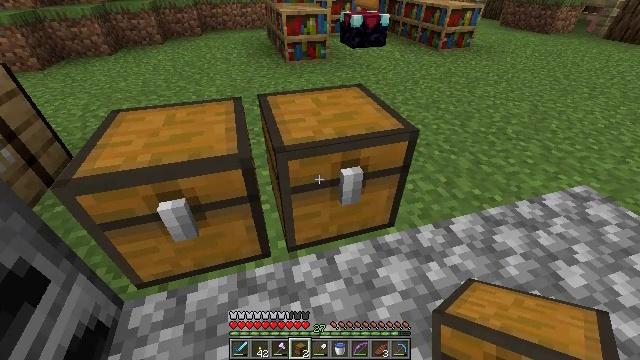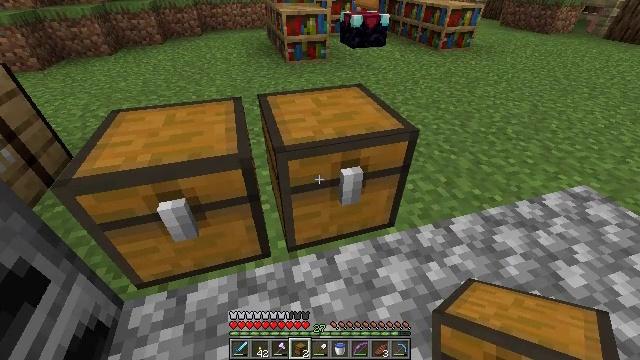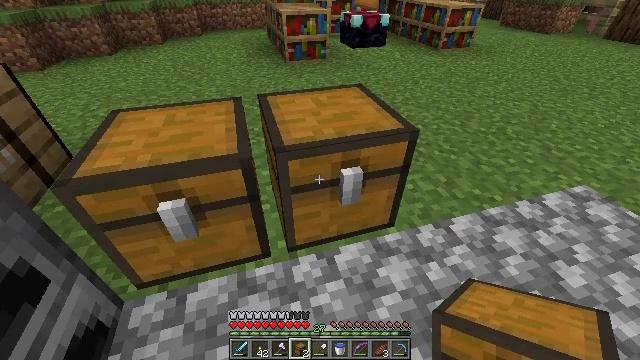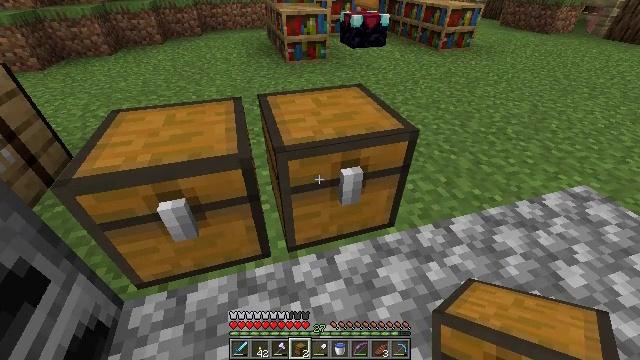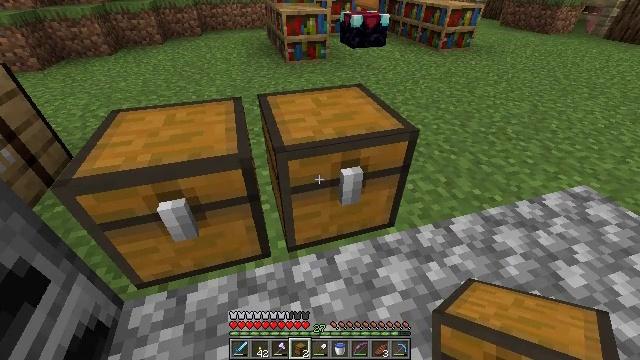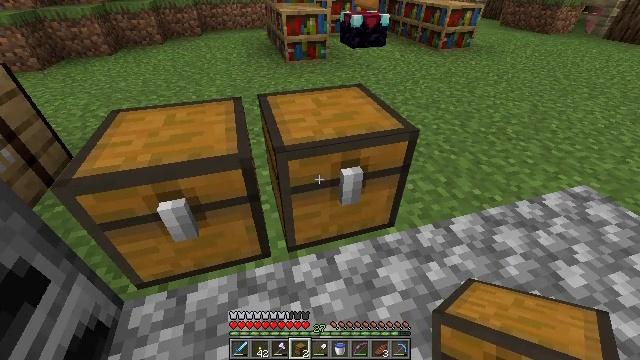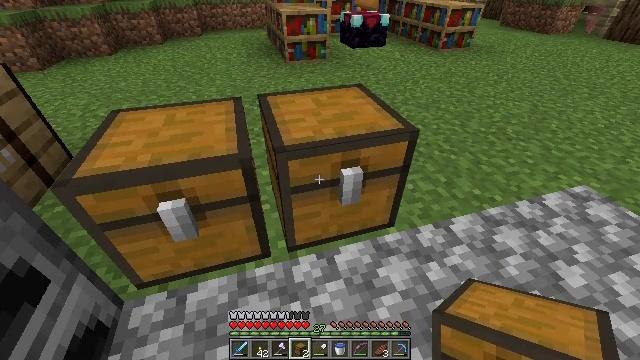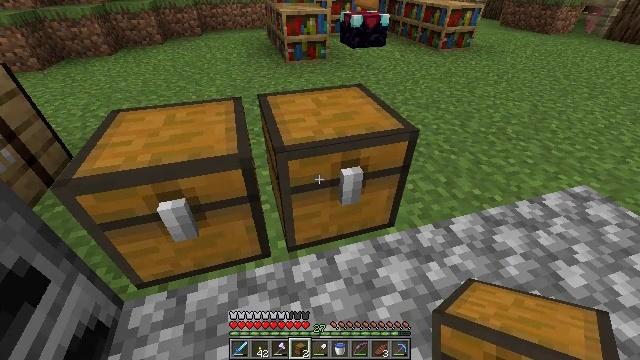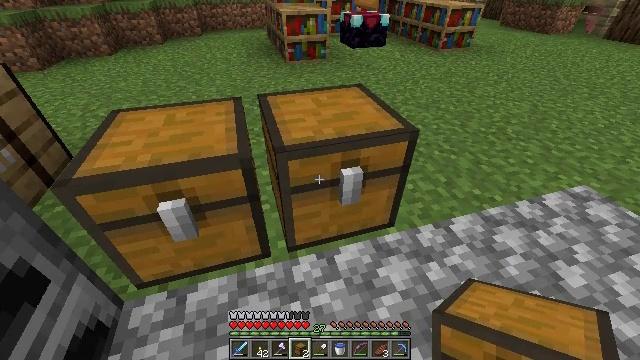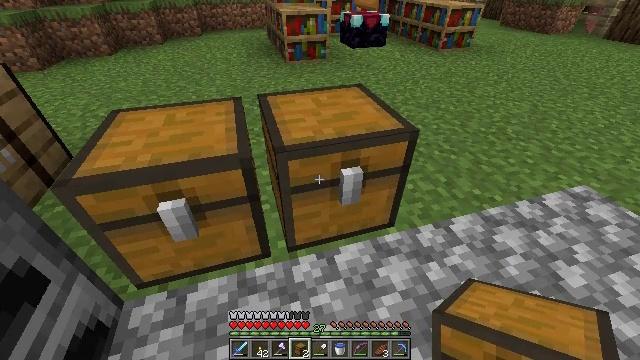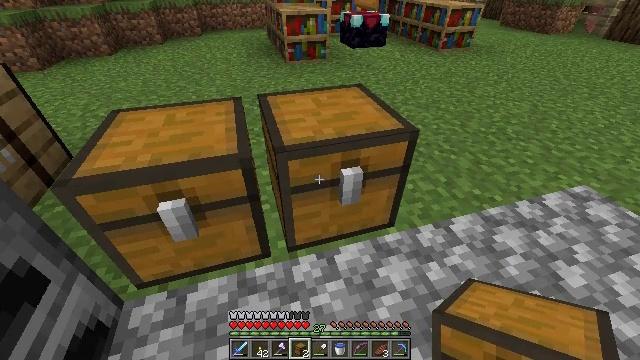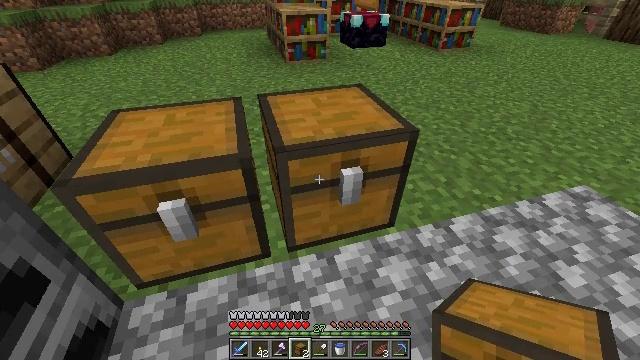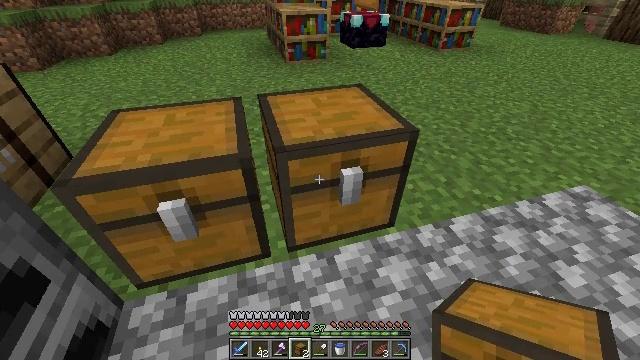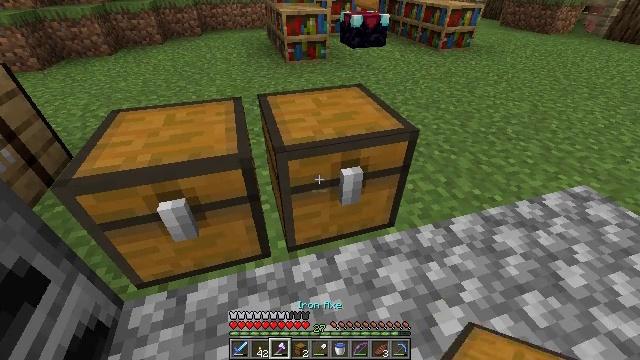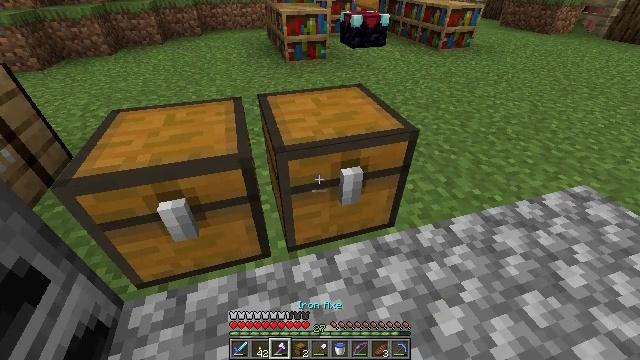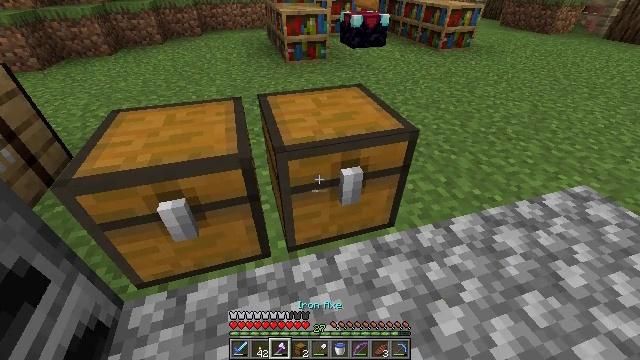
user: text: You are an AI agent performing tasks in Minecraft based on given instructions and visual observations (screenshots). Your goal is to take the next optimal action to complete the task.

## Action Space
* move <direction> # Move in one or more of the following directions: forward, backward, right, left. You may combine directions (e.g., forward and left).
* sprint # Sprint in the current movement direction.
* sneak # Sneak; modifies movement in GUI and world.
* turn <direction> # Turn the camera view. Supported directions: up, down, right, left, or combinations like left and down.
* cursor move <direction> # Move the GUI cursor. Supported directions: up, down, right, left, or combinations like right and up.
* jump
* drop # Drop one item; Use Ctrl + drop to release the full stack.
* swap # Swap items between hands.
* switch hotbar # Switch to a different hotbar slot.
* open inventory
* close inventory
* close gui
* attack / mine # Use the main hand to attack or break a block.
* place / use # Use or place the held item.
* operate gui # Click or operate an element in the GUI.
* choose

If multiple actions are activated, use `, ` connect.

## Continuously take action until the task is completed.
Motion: motion action
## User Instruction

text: Attack the chest to pick it up.
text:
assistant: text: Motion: no_op
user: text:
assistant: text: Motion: no_op
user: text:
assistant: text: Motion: no_op
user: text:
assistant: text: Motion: no_op
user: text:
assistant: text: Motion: no_op
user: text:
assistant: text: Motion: no_op
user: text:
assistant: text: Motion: no_op
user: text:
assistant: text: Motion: no_op
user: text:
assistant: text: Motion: no_op
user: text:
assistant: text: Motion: no_op
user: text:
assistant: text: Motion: no_op
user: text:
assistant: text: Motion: no_op
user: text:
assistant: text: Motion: no_op
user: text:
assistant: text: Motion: no_op
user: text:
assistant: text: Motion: no_op
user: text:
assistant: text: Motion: no_op
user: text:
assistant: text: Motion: no_op
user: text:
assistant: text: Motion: attack / mine
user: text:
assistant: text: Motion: attack / mine
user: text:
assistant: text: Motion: attack / mine
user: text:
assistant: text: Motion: attack / mine
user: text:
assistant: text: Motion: attack / mine
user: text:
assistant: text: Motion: attack / mine
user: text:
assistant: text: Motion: attack / mine
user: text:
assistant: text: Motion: attack / mine
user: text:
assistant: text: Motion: attack / mine
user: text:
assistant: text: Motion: attack / mine
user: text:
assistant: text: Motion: attack / mine
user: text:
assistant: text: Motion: attack / mine
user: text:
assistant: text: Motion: attack / mine